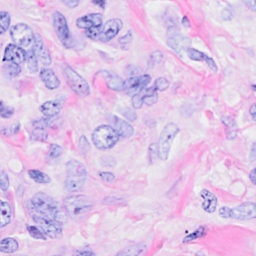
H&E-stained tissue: Breast